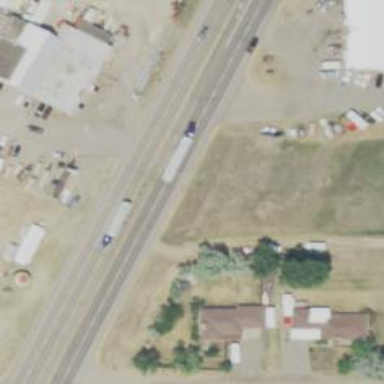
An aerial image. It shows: Trunk highway.